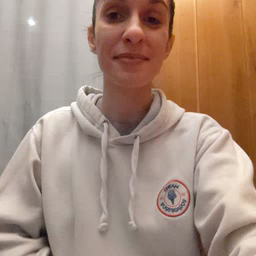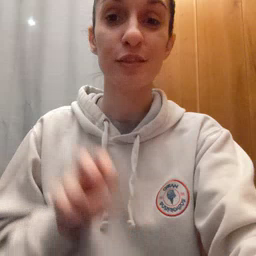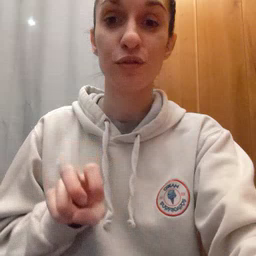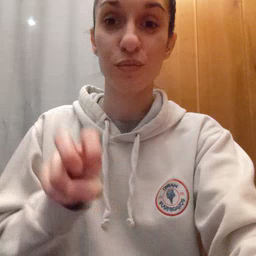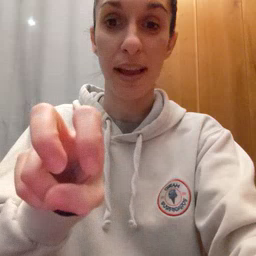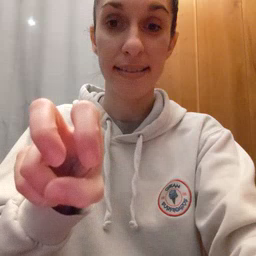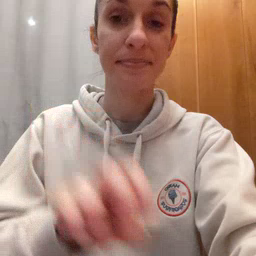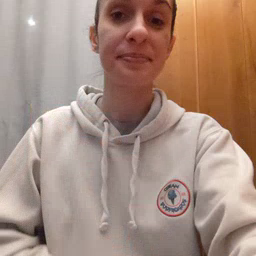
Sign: ride